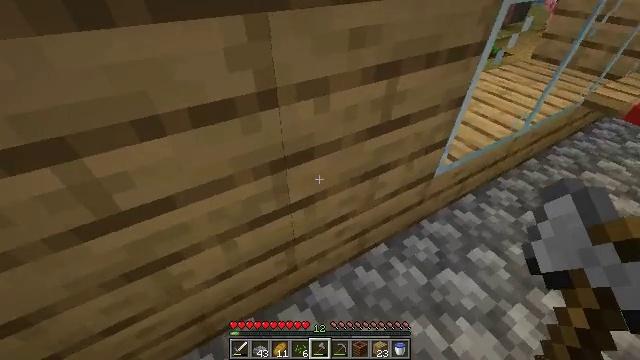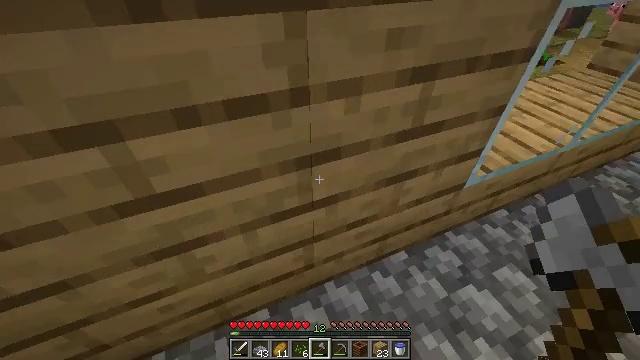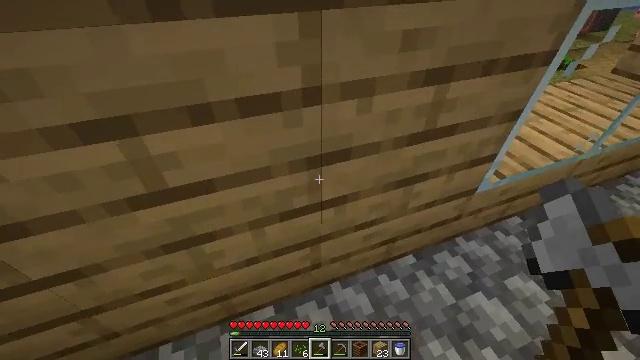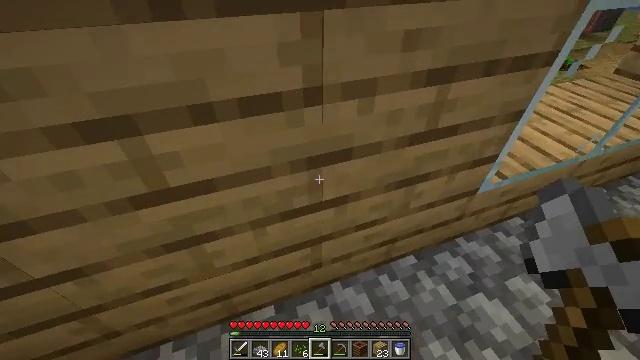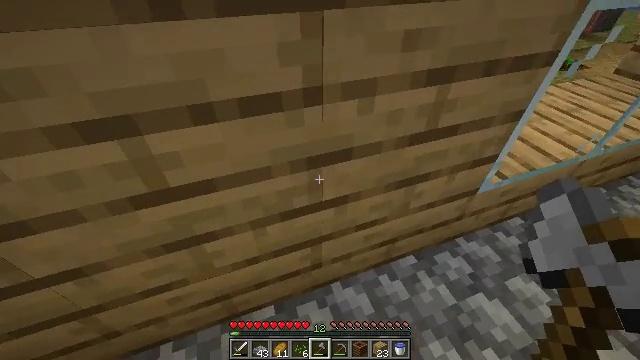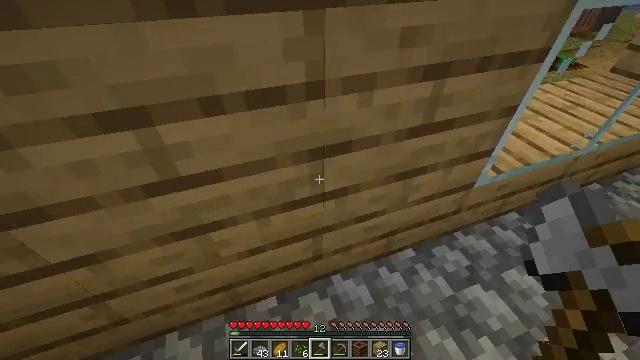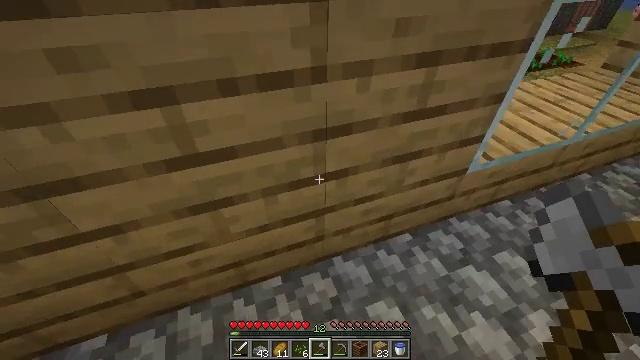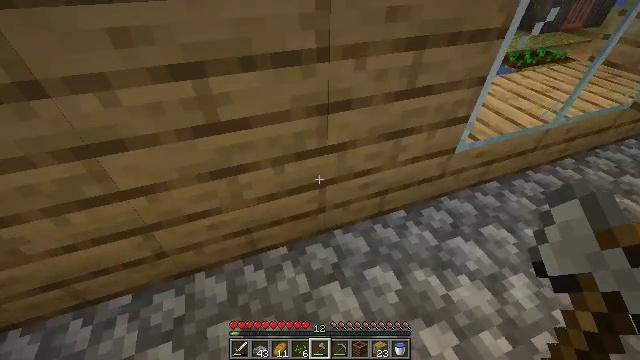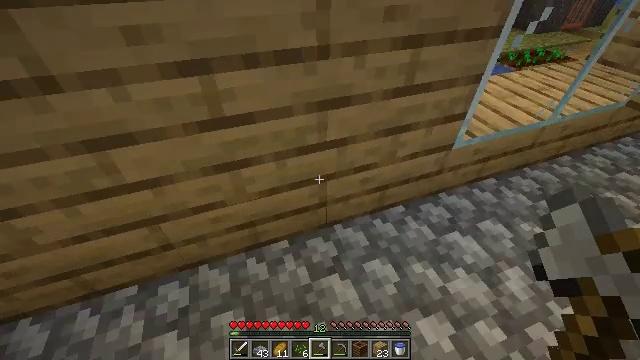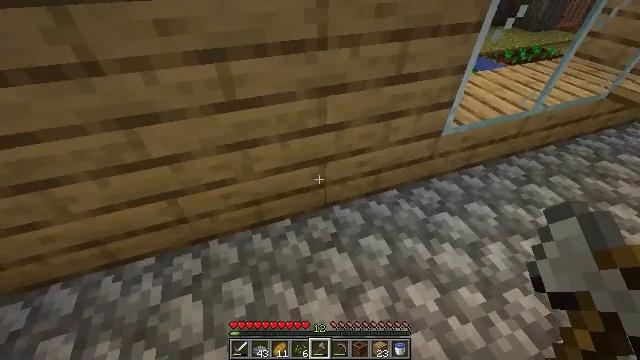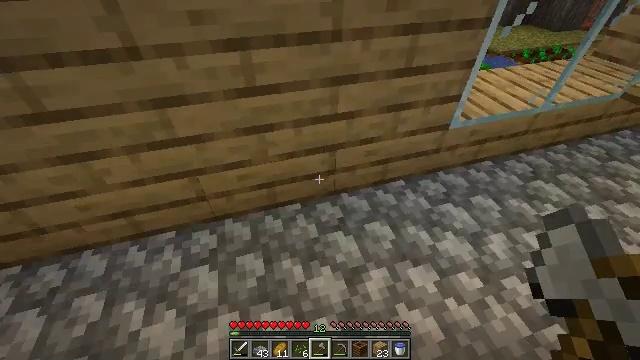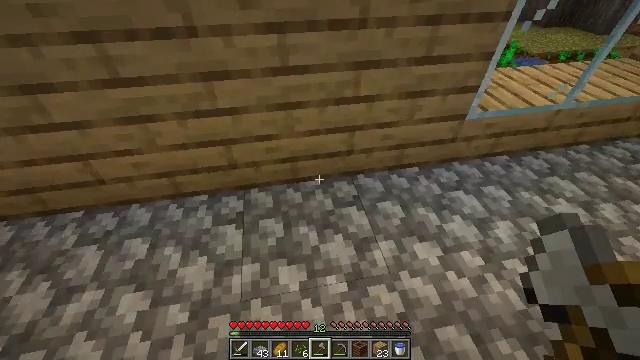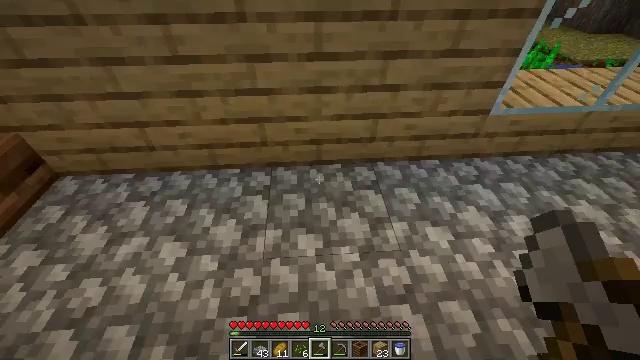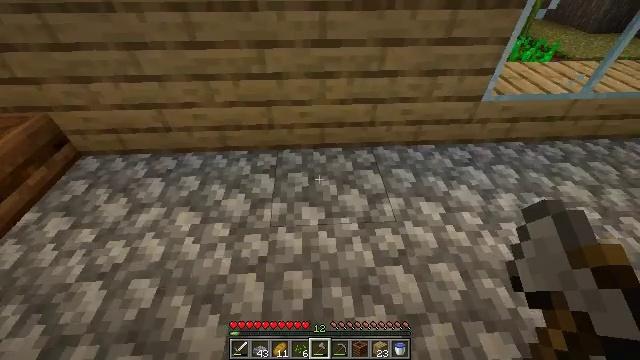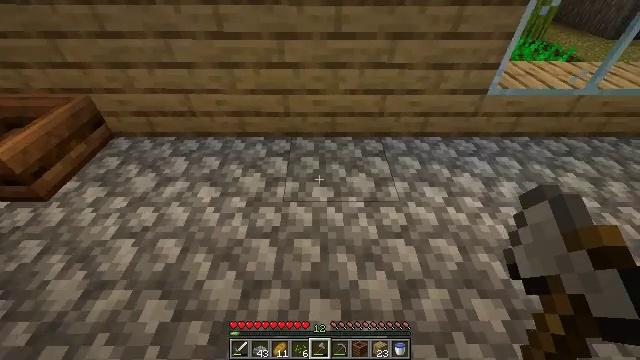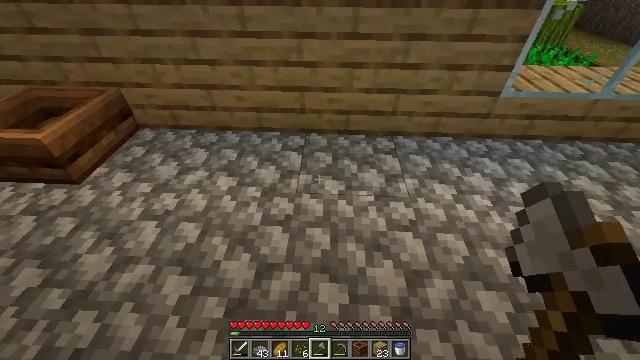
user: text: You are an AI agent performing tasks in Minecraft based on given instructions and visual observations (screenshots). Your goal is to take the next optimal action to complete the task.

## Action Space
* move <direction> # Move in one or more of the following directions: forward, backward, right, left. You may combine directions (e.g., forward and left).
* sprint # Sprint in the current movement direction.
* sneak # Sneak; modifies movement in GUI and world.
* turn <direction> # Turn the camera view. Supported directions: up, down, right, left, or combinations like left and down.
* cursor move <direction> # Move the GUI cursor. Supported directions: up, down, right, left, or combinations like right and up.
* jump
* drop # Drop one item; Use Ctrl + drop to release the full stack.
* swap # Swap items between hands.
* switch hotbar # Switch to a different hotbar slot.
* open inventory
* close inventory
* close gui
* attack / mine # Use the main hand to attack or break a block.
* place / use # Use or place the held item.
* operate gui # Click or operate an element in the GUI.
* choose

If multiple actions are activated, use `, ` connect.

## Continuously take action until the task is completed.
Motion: motion action
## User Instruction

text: Mine the cobblestone slab.
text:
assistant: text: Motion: turn left
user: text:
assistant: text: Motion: turn left
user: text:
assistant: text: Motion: no_op
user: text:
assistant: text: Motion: no_op
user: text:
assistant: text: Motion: move back
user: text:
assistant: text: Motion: move back
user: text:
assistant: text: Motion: move back
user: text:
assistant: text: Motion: move back
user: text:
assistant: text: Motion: move back
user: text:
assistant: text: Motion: move back, turn left
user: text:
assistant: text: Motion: move back, turn left
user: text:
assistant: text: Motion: move back, turn left
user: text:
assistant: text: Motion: move back
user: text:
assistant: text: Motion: move back, turn left
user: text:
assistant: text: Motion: turn left
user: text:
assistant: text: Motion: no_op
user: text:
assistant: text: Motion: no_op
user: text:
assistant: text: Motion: turn left
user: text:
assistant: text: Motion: turn left
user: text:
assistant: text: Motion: no_op
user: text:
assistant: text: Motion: no_op
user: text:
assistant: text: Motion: no_op
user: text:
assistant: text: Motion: no_op
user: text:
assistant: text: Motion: no_op
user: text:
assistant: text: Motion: turn right
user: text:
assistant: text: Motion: turn right
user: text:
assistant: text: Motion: no_op
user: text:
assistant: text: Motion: no_op
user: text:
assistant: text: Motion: no_op
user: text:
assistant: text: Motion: no_op